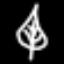
Label: leaf